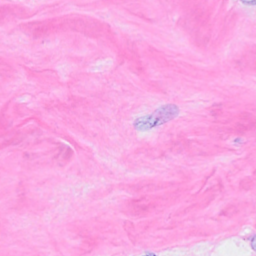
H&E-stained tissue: Breast